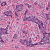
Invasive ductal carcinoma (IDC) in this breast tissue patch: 0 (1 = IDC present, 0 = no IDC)